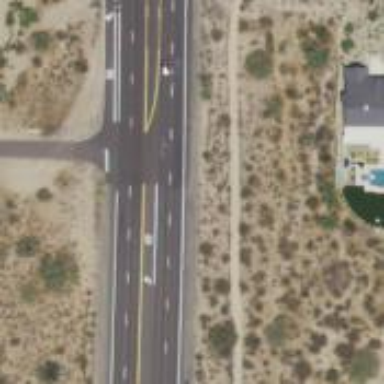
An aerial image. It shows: Secondary road with asphalt surface.